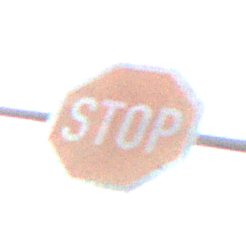
Verkehrszeichen: Stop
Umgebung: Outdoor, Suburban
Tageszeit: MorningAfternoon
Wetter: PartlyCloudy
Licht: Natural
Jahreszeit: NotSpecified
Kontrast: HighContrast